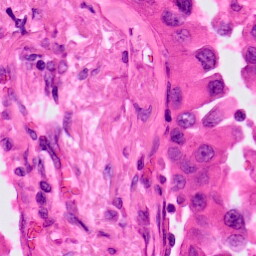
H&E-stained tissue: Lung